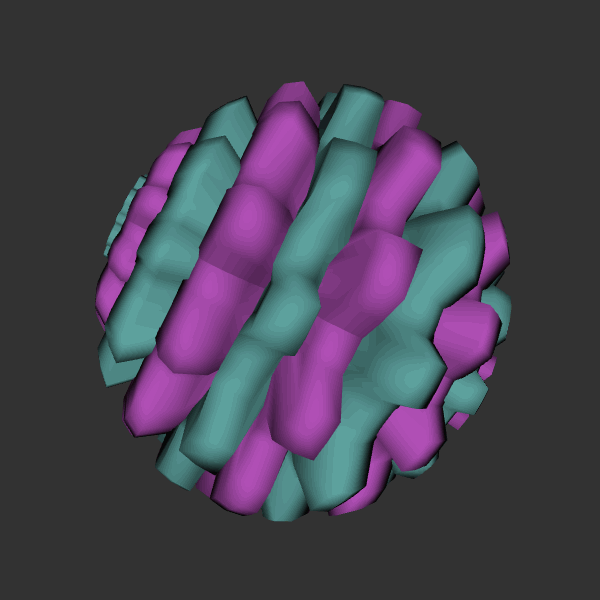
Background: dark